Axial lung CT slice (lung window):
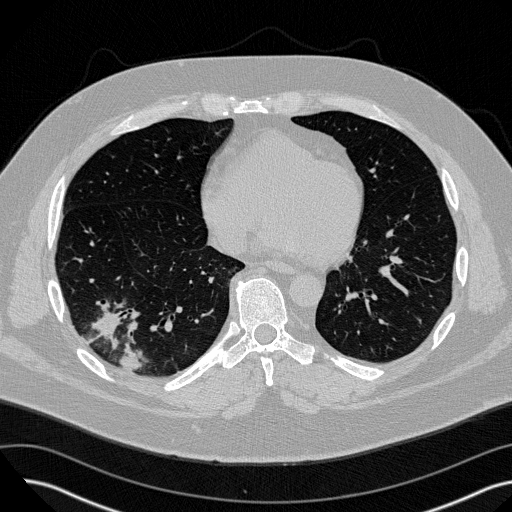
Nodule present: no